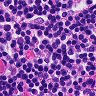
Metastatic tissue present: no